Question: I used this code to ready the path of the mp4 file from resources and play it.
I used this code snippet:
'''
func playVideo(videoName : String, type: String) {
let url = urlForFile(videoName, fileType: type)
if let url = url {
/* use the scene */
moviePlayer = MPMoviePlayerController(contentURL: url)
if let player = moviePlayer {
player.view.frame = self.view.bounds
player.controlStyle = MPMovieControlStyle.None
player.prepareToPlay()
player.scalingMode = .AspectFill
self.view.addSubview(player.view)
}
println("it started!")
} else {
/* the scene couldn't be intialized */
finishedVideo()
}
}
func urlForFile (fileName : String, fileType: String) -> NSURL? {
let path = NSBundle.mainBundle().pathForResource(fileName, ofType:fileType)
if let path = path {
return NSURL(fileURLWithPath:path)
} else {
return nil
}
}
'''
i implement it with this function call:
'''
playVideo("splash_video", type: "mp4");
'''
the file is here:

the 'urlForFile' function always returns 'nil'
I also tried to convert the video to m4v and mov, still get same result ""
so how on earth Can i play video in SWIFT !?
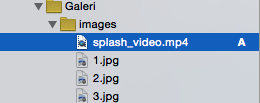
Answer: Your code looks correct, there is no issue in that. Probably you forgot to add that file to your target membership.
1. Select your file
2. Choose the file inspector
3. Under Target Membership select your target